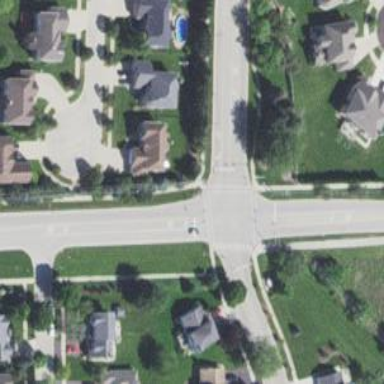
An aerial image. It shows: Residential road with asphalt surface and separate sidewalk.